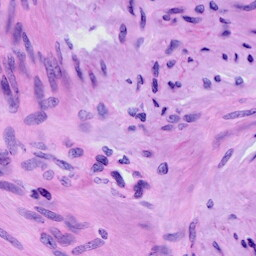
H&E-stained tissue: Cervix